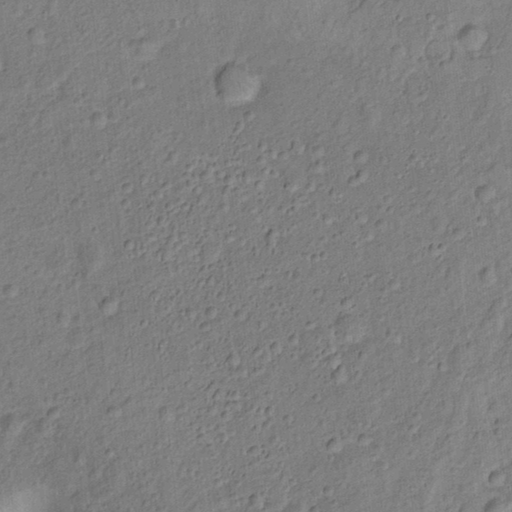
Objects detected: cone